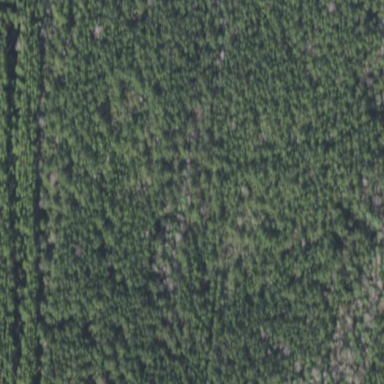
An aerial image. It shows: Forest area predominantly covered with needle-leaved trees.